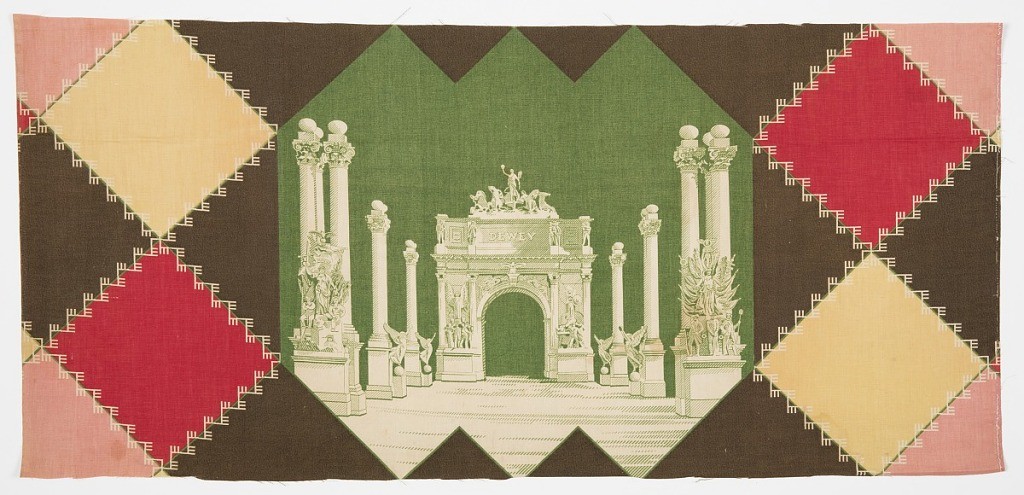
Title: Textile
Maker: Hamilton Print Works, Lowell, MA, founded 1828
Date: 1899
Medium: cotton Technique: printed Label: printed cotton
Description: Commemorative textile with a depiction of the short-lived Dewey Arch and colonnade. Arch and colonnade are in white on a dark green ground. Diamond-shaped patchwork pattern in red, yellow, pink, and dark ground surround central arch motif. This textile was part of Hamilton's Zaza Quilting Line.